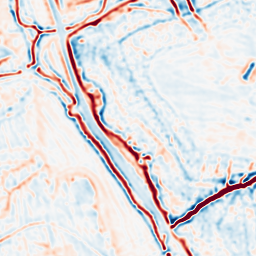
Category: multiscale
Decomposition family: log
Decomposition parameters: sigma: 2
Upsampling method: lanczos
Upsampling parameters: scale: 8
Upsampling scale: 8